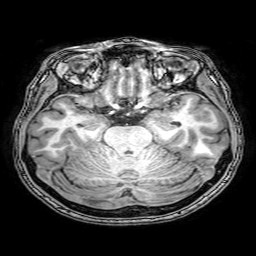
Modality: T1w
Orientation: coronal
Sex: female
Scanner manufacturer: philips
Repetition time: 0.008088 s
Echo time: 0.0037 s